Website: crate-barrel
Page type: billing-address
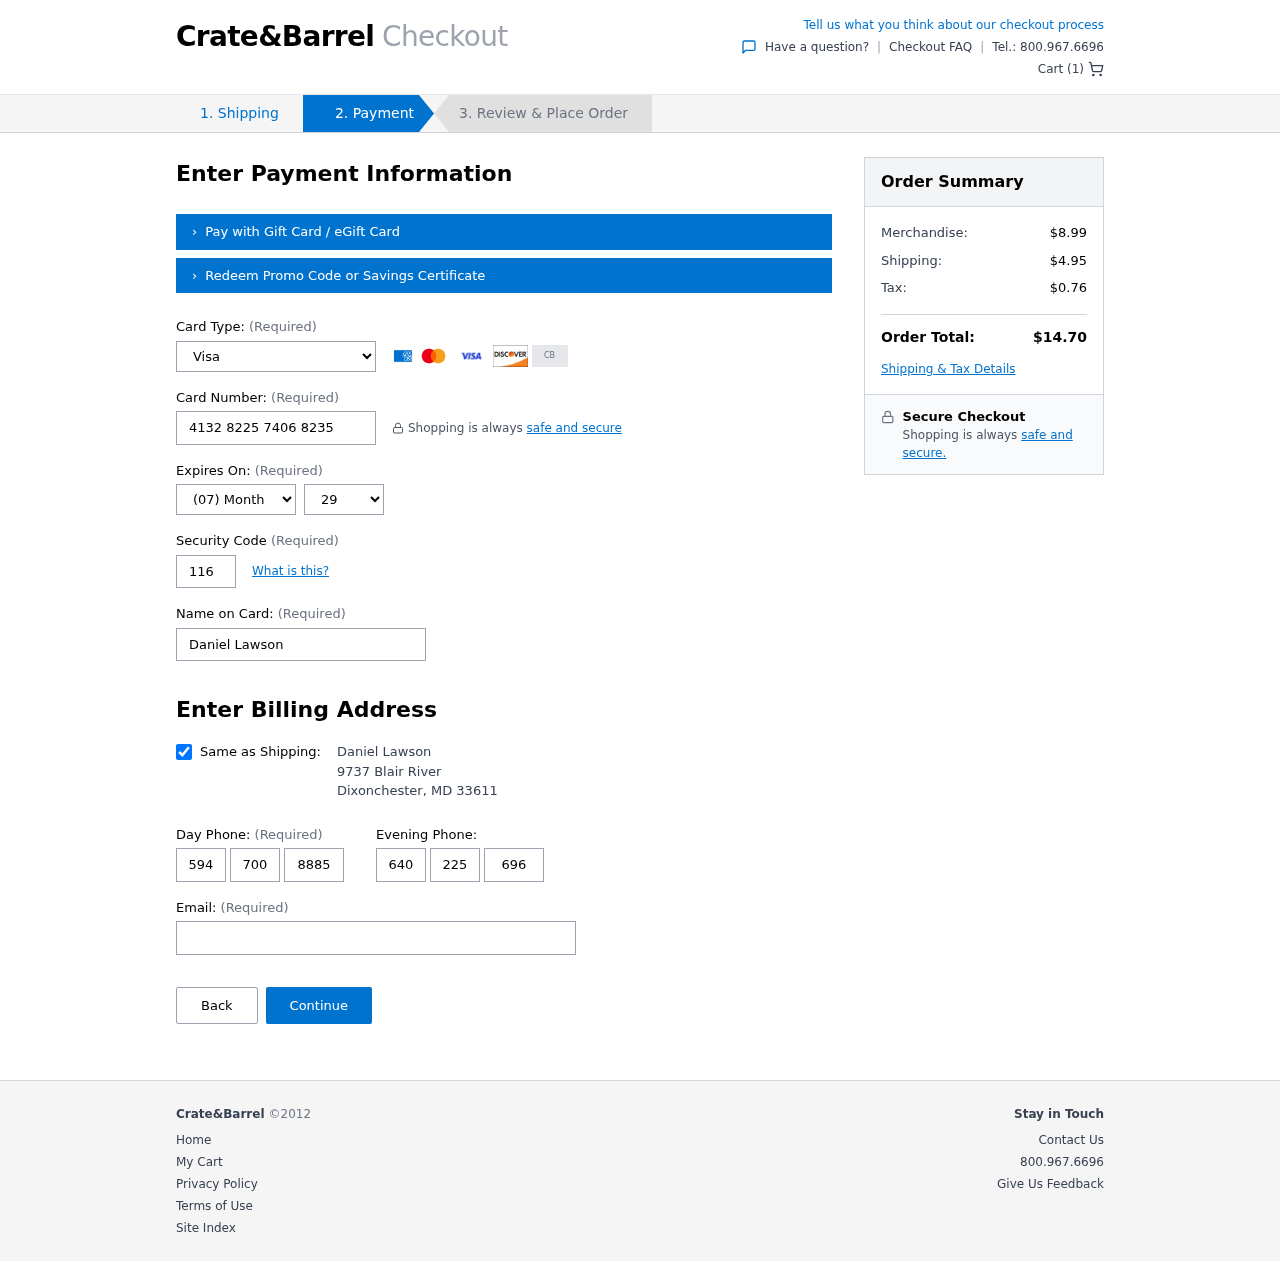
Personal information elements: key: PII_CARD_CVV
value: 116
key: PII_CARD_EXPIRY_MONTH
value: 07
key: PII_CARD_EXPIRY_YEAR
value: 29
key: PII_CARD_NUMBER
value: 4132 8225 7406 8235
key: PII_CARD_TYPE
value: Visa
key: PII_CITY
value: Dixonchester
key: PII_EMAIL
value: daniel_lawson@yahoo.com
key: PII_FULLNAME
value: Daniel Lawson
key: PII_PHONE_ALT_AREA
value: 640
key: PII_PHONE_ALT_PREFIX
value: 225
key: PII_PHONE_ALT_SUFFIX
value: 6960
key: PII_PHONE_AREA
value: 594
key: PII_PHONE_PREFIX
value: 700
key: PII_PHONE_SUFFIX
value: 8885
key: PII_POSTCODE
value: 33611
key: PII_STATE_ABBR
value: MD
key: PII_STREET
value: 9737 Blair River
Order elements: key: ORDER_NUM_ITEMS
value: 1
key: ORDER_SUBTOTAL
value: $8.99
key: ORDER_SHIPPING_COST
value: $4.95
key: ORDER_TAX
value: $0.76
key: ORDER_TOTAL
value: $14.70